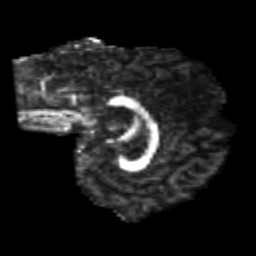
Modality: FA
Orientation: sagittal
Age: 26
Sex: male
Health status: healthy
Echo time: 0.074 s